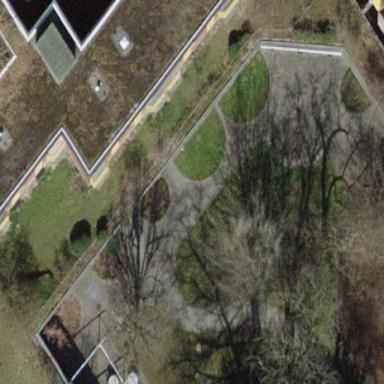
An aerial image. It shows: View of roof of building.